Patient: sex M, age 48
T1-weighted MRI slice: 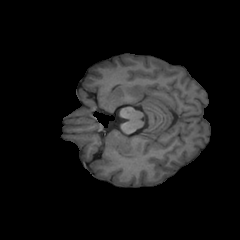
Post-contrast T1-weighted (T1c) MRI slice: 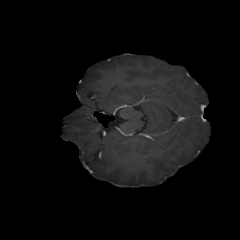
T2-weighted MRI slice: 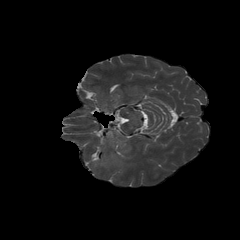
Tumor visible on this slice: yes
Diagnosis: Oligodendroglioma, IDH-mutant, 1p/19q-codeleted
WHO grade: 2